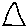
Label: triangle